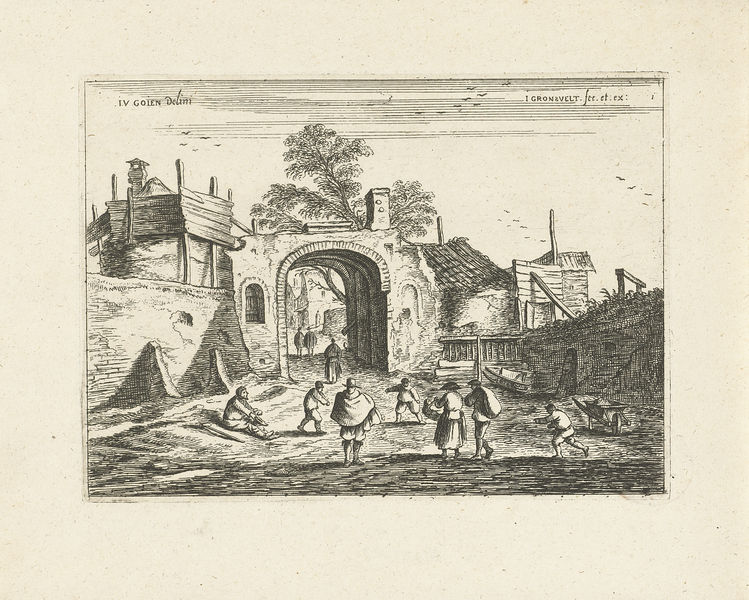
Titel: Gezicht op stadspoort
Künstler: Johannes Gronsveld
Standort: Amsterdam
Institution: Rijksmuseum
Schlagwörter: homme, blanc, noir, maison, arbre, fille, garçon, belle, brique, damme